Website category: sports
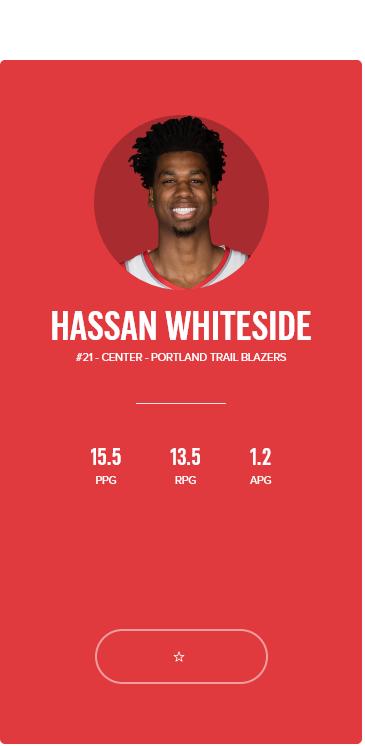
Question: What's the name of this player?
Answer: HASSAN WHITESIDE

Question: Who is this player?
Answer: HASSAN WHITESIDE

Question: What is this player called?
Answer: HASSAN WHITESIDE

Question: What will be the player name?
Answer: HASSAN WHITESIDE

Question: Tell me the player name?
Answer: HASSAN WHITESIDE

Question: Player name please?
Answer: HASSAN WHITESIDE

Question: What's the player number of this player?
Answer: #21

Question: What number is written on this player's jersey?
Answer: #21

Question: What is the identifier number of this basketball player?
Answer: #21

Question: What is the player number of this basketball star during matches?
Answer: #21

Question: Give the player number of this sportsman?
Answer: #21

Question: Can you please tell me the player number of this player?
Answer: #21

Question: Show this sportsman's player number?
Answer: #21

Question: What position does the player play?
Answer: CENTER

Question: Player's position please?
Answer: CENTER

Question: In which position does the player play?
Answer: CENTER

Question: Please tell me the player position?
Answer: CENTER

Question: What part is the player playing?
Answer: CENTER

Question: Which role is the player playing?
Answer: CENTER

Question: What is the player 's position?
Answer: CENTER

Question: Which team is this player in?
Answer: PORTLAND TRAIL BLAZERS

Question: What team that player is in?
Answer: PORTLAND TRAIL BLAZERS

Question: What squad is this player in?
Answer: PORTLAND TRAIL BLAZERS

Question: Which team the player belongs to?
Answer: PORTLAND TRAIL BLAZERS

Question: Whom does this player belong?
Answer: PORTLAND TRAIL BLAZERS

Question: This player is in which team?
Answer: PORTLAND TRAIL BLAZERS

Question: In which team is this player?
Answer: PORTLAND TRAIL BLAZERS

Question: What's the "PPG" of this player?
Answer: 15.5

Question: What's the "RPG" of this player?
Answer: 13.5

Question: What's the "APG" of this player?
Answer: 1.2

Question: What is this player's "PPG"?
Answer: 15.5

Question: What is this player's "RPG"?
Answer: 13.5

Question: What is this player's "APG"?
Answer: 1.2

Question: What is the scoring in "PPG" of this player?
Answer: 15.5

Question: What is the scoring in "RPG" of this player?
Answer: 13.5

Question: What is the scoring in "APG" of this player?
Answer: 1.2

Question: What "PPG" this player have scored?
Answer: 15.5

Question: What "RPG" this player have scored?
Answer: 13.5

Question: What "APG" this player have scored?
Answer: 1.2

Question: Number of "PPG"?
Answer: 15.5

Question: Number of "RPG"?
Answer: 13.5

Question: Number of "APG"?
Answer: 1.2

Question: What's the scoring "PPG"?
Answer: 15.5

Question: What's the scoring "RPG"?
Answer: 13.5

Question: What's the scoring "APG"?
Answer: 1.2